Field crop: maize
Growth stage: 2
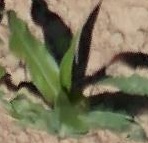
Species: maize